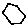
Label: hexagon